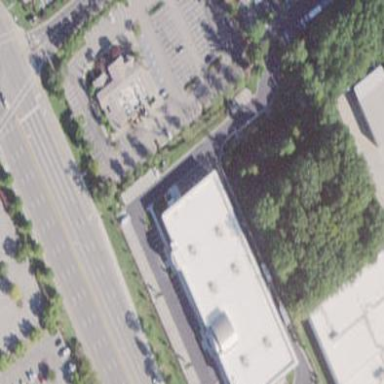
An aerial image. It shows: Building that houses furniture shop.